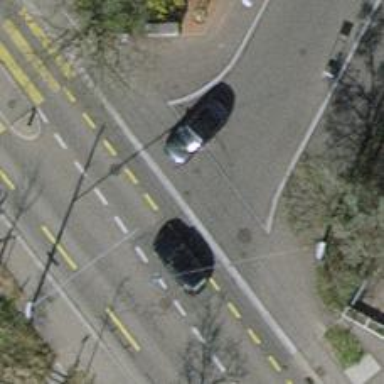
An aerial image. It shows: Unmarked crossing with traffic calming table on the road.